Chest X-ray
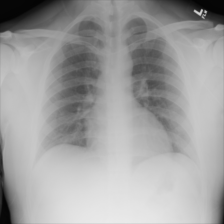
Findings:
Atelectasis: negative
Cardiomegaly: negative
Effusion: negative
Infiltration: negative
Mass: negative
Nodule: negative
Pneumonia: negative
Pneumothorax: negative
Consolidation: negative
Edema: negative
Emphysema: negative
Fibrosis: negative
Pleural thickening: negative
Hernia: negative